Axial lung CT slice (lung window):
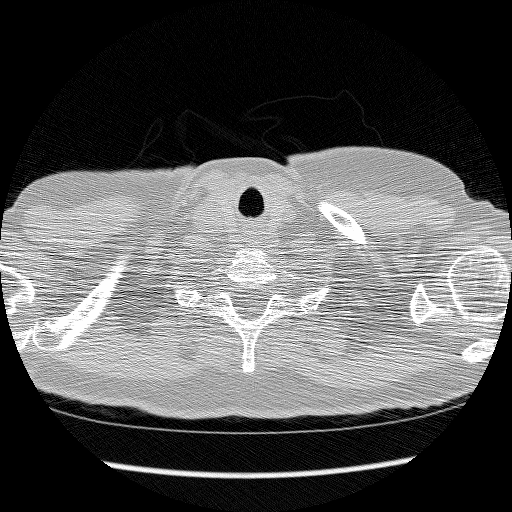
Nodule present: no